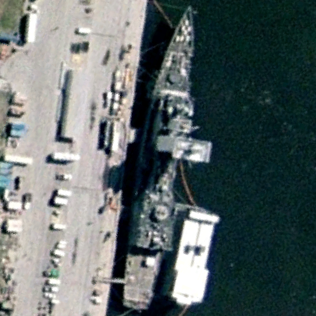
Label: Ticonderoga-class_cruiser